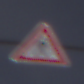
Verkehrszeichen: FussgaengerLinks
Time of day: MorningAfternoon
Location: Outdoor (Nature)
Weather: PartlyCloudy
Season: NotSpecified
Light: Natural